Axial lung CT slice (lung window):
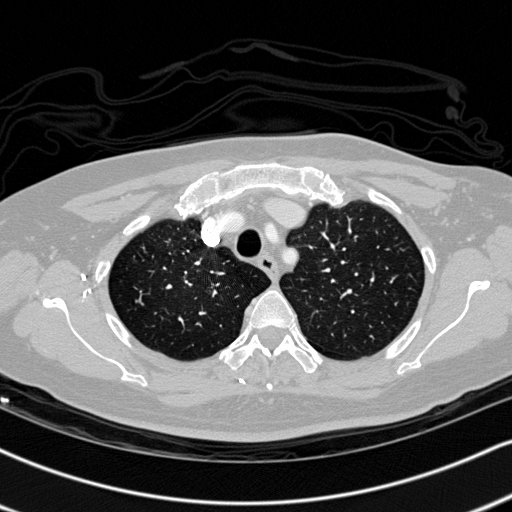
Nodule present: no